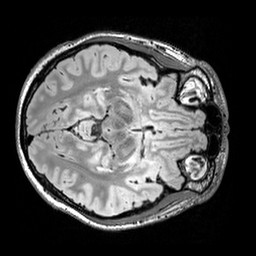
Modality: FLAIR
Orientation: axial
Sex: male
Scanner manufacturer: siemens
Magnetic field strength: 3 T
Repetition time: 5 s
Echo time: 0.395 s